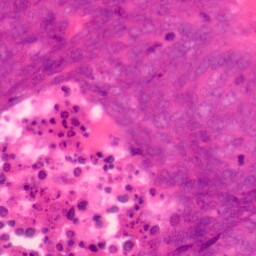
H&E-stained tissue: Colon